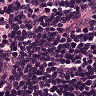
Metastatic tissue present: no